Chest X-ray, PA view. Patient: 26 years old, sex M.
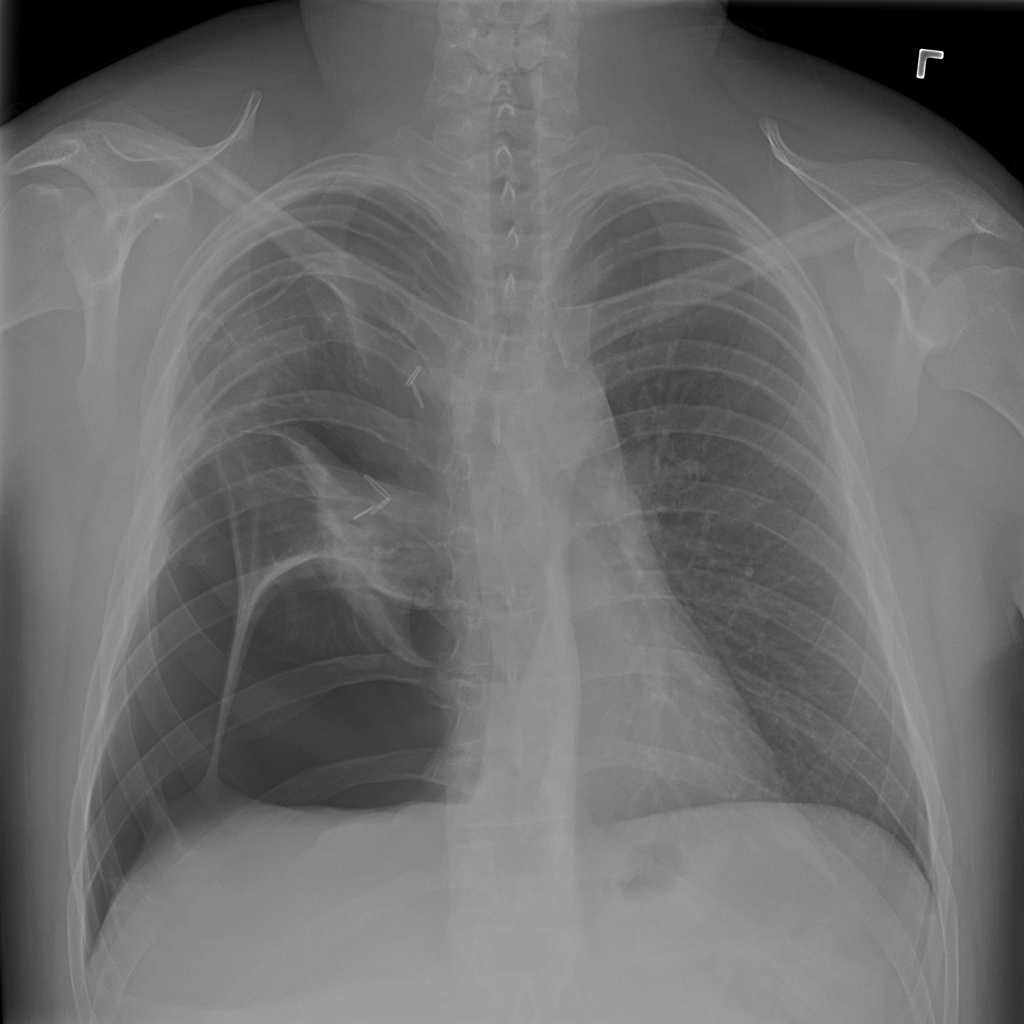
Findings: Pneumothorax